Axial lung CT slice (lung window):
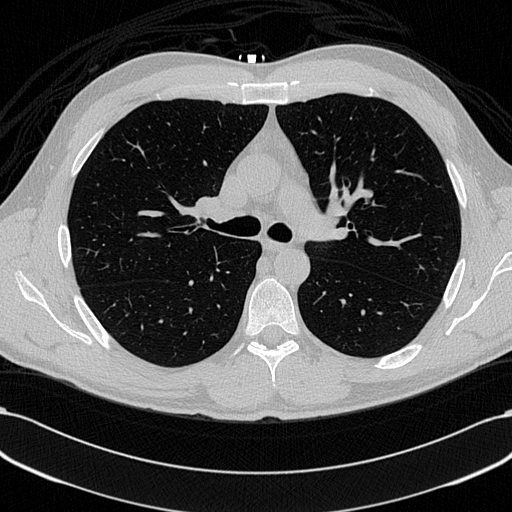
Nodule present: no